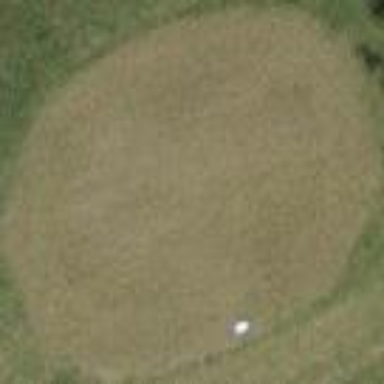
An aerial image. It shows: Grass area designated as golf tee.